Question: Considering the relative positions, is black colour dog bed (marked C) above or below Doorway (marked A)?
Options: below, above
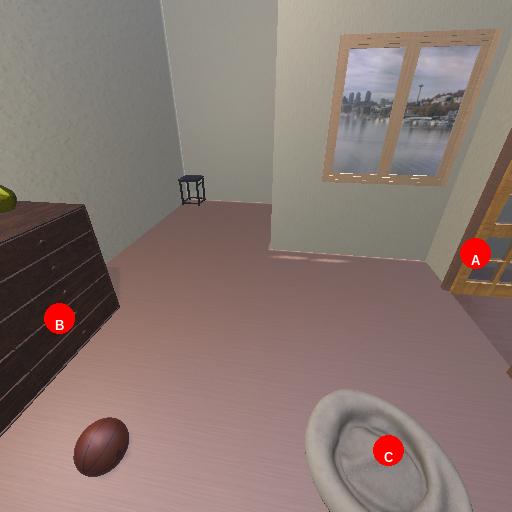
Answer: below